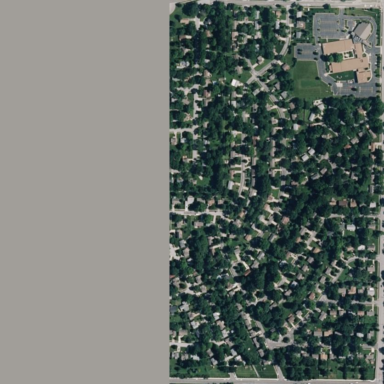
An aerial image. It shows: Residential area consisting of single-family homes.